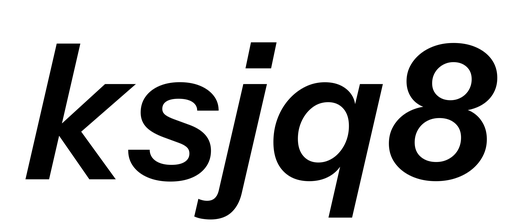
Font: InstrumentSans-Italic_SemiBold_Italic